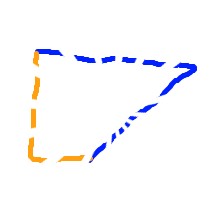
Shape: trapezoid